The plot is a signal-to-image rendering of a rotating shaft's vibration measurement. Diagnose the rotating machine from this image, choosing from: normal, misalignment, unbalance, looseness.
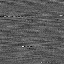
Answer: normal